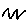
Label: zigzag